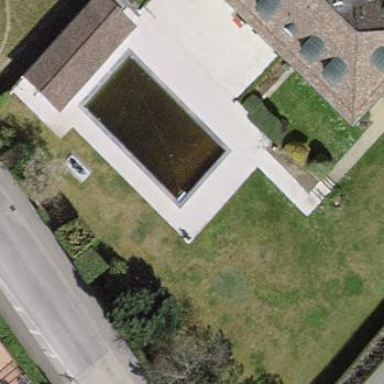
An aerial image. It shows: Swimming pool located in leisure land.